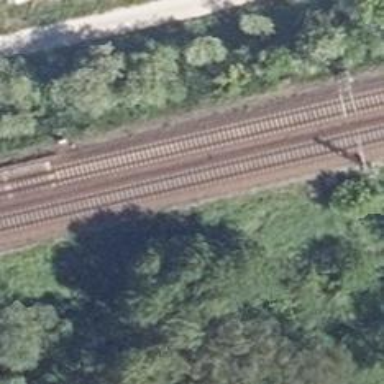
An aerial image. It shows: Railway with electrified contact lines.